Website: walmart
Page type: billing-address
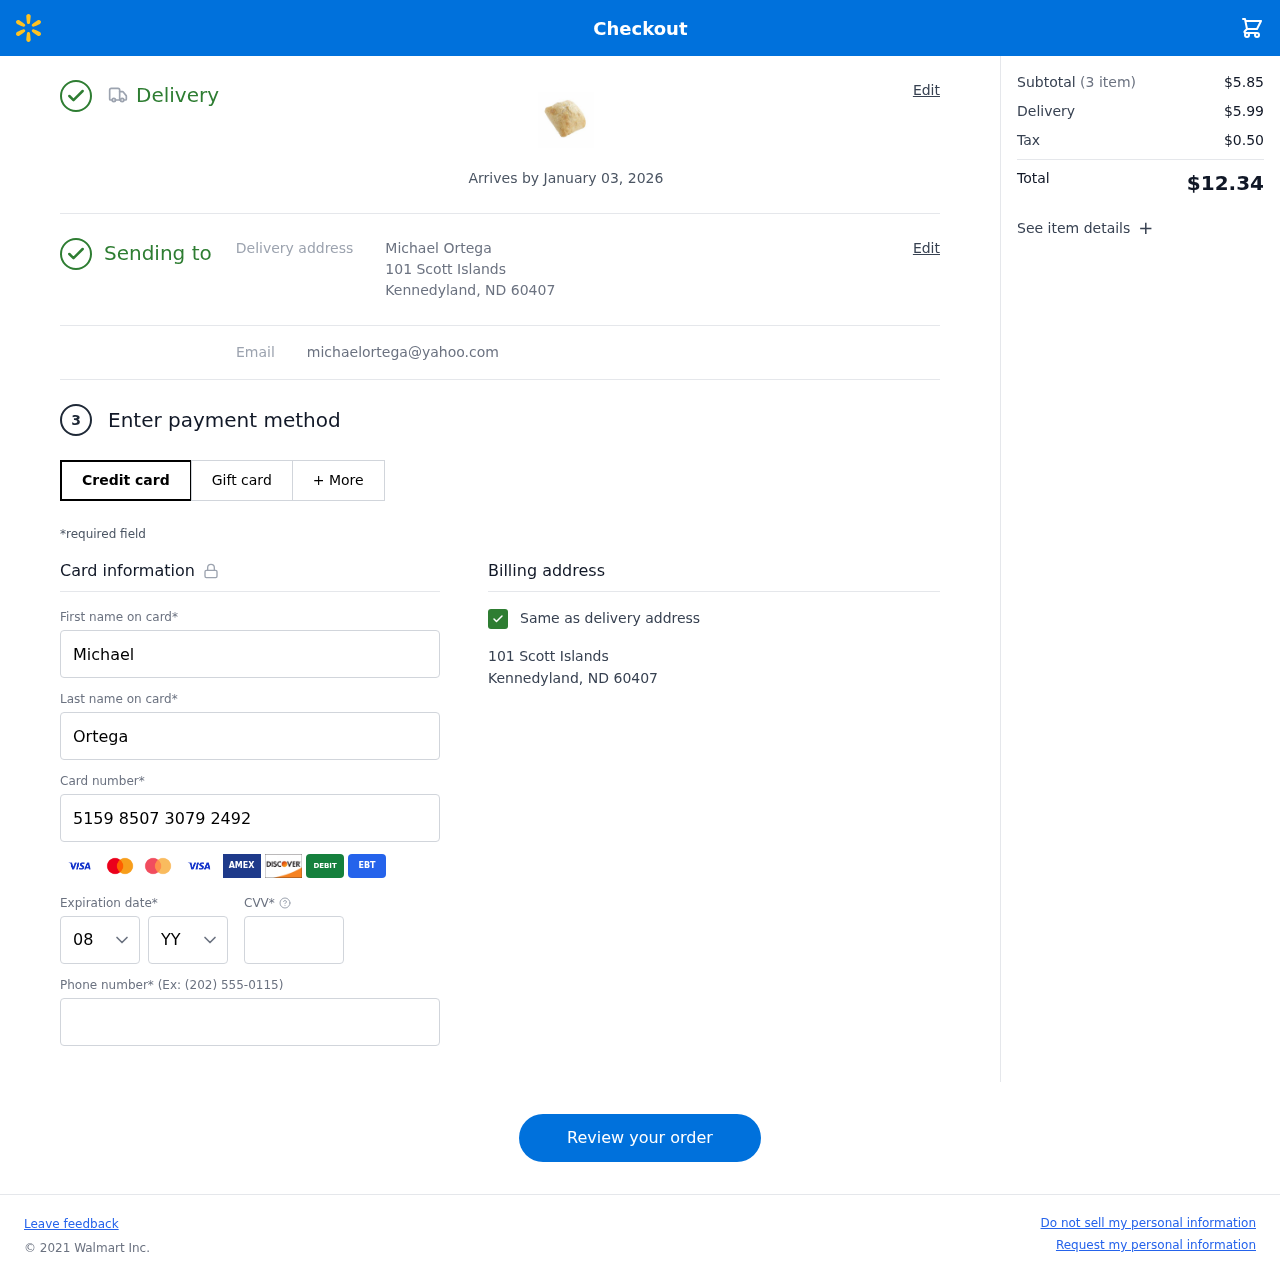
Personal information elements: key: PII_CARD_CVV
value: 810
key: PII_CARD_EXPIRY_MONTH
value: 08
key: PII_CARD_EXPIRY_YEAR
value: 28
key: PII_CARD_NUMBER
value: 5159 8507 3079 2492
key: PII_EMAIL
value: michaelortega@yahoo.com
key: PII_FIRSTNAME
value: Michael
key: PII_FULLNAME
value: Michael Ortega
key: PII_LASTNAME
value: Ortega
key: PII_PHONE
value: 8536918447
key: PII_STREET
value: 101 Scott Islands
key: PII_CITY_STATE_ZIP
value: Kennedyland, ND 60407
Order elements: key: ORDER_DELIVERY_DATE
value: Arrives by January 03, 2026
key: ORDER_NUM_ITEMS
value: (3 item)
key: ORDER_SUBTOTAL
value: $5.85
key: ORDER_SHIPPING_COST
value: $5.99
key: ORDER_TAX
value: $0.50
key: ORDER_TOTAL
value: $12.34